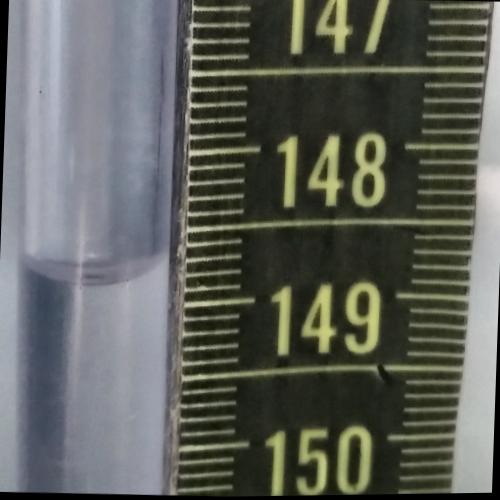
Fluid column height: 148.8 cm